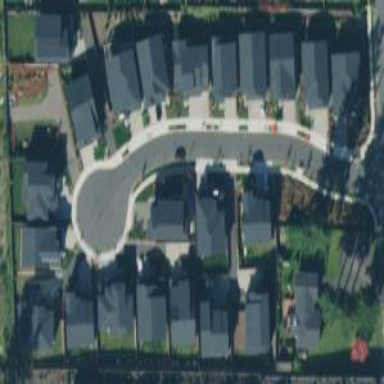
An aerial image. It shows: Residential area consisting of single-family homes.